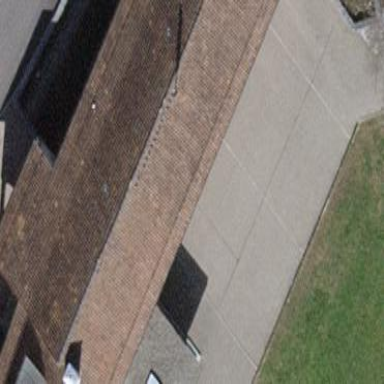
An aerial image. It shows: School.